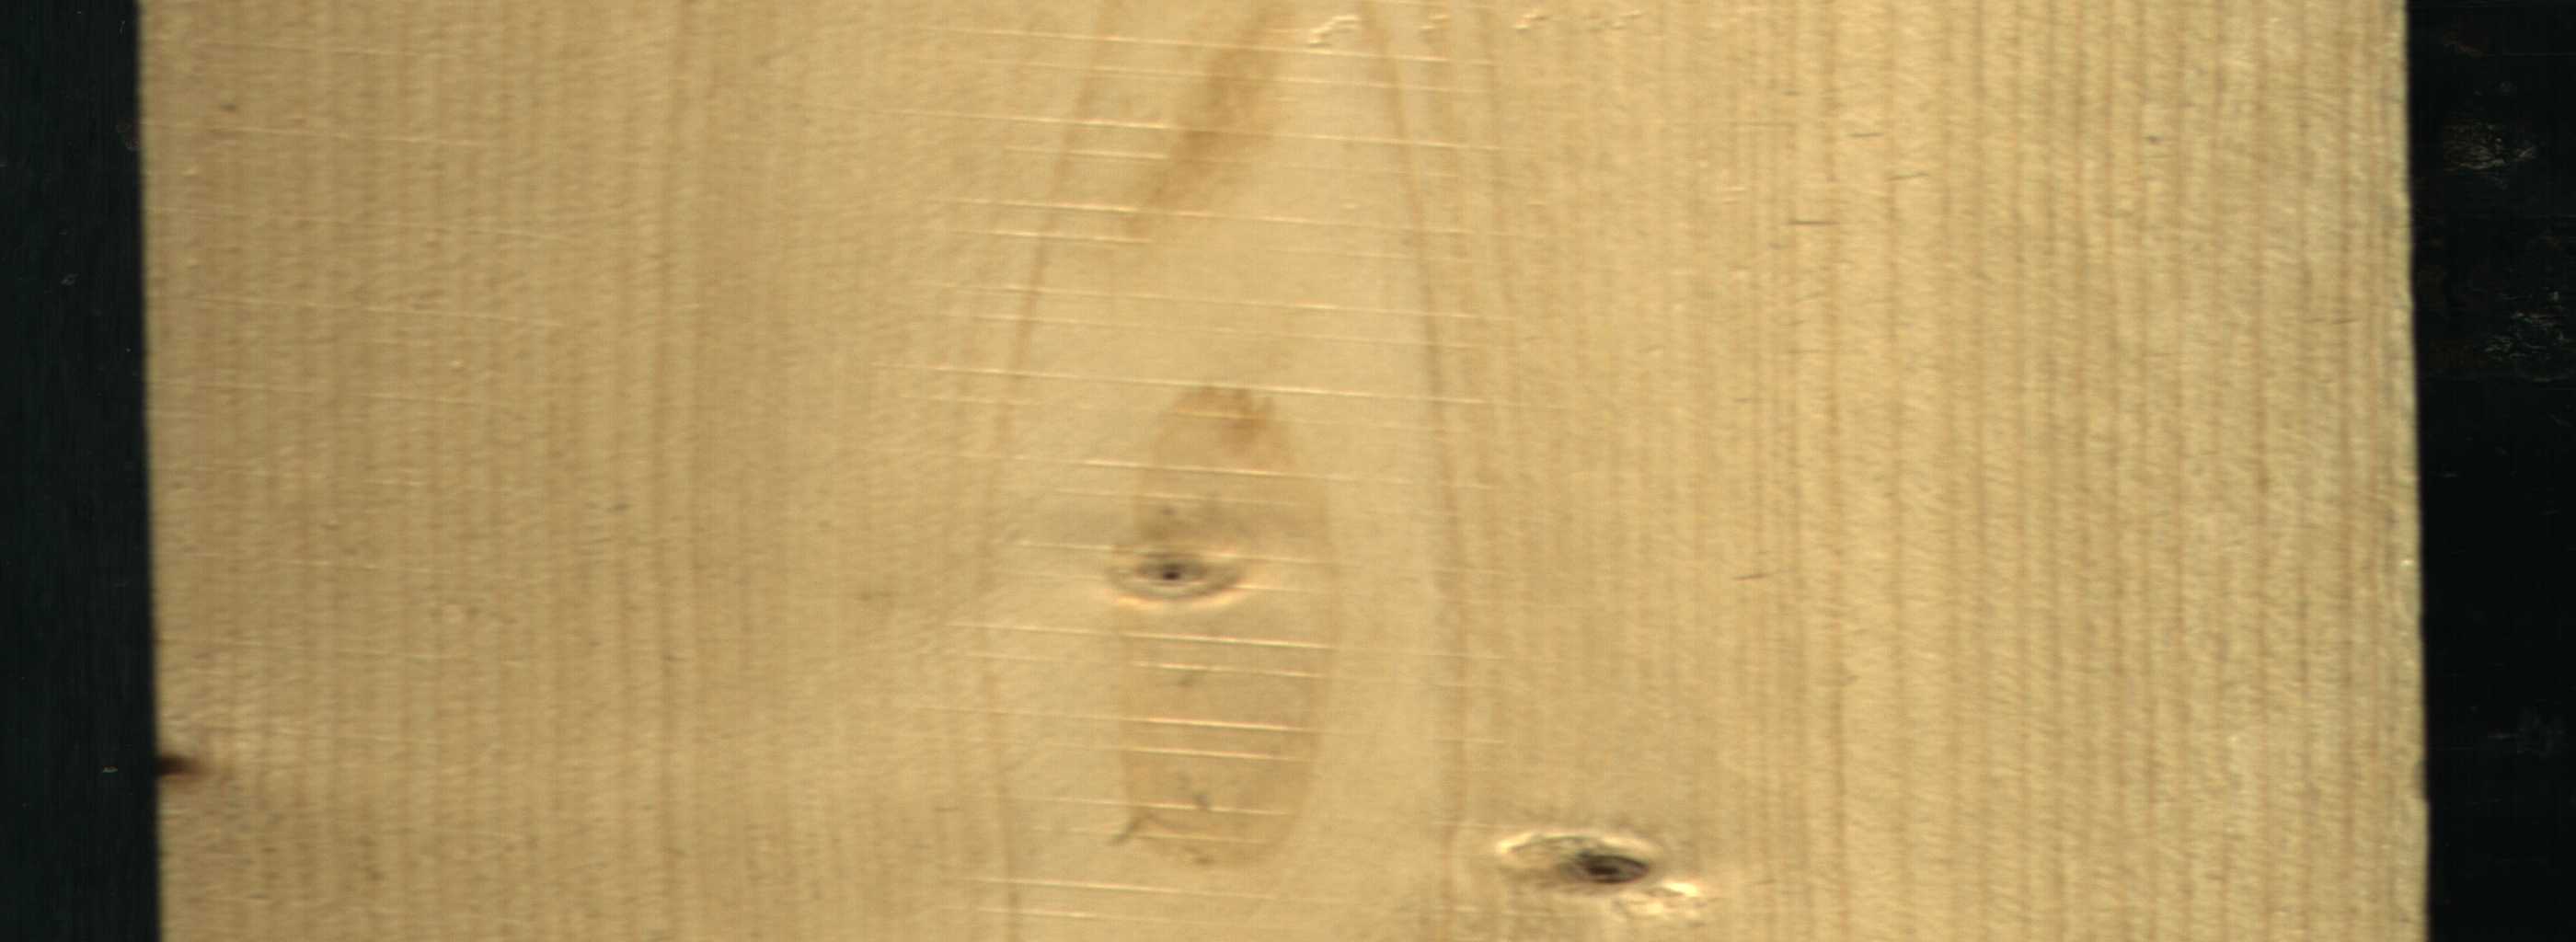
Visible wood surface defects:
Knot_missing
Dead_Knot
Live_Knot